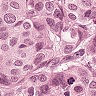
Metastatic tissue present: yes